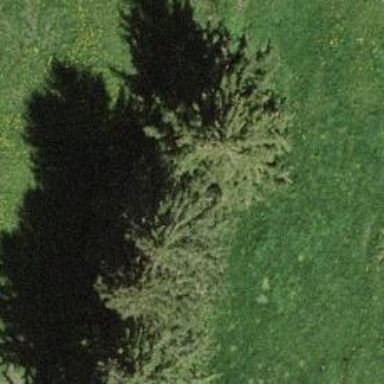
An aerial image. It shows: Needle-leaved tree in natural setting.